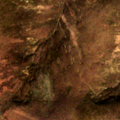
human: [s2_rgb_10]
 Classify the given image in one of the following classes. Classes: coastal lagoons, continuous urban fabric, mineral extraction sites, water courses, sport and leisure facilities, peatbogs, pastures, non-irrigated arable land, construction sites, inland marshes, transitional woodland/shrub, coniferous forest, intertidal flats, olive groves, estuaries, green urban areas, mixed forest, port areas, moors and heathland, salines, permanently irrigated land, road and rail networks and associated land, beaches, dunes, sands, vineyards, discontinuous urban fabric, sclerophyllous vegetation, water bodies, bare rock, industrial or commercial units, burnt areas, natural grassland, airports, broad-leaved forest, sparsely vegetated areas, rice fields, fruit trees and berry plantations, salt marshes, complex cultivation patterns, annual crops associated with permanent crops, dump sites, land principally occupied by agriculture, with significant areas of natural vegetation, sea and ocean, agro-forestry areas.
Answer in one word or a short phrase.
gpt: moors and heathland, peatbogs